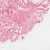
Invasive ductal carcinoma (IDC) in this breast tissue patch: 0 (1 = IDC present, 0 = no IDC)